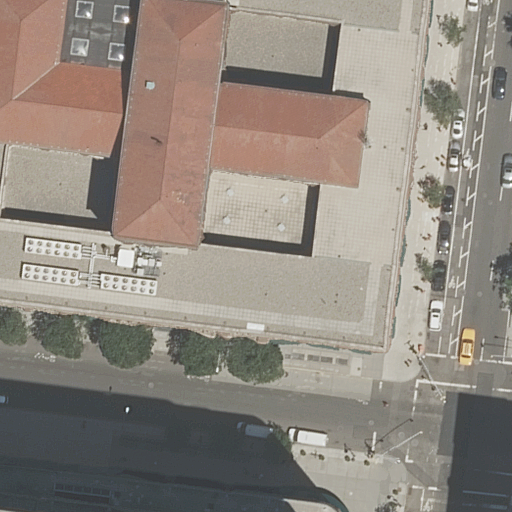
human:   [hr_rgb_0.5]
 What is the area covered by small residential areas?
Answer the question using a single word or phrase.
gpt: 0m2

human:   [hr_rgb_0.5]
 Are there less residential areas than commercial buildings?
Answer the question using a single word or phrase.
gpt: no

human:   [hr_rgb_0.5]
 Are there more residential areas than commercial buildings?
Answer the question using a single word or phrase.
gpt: yes

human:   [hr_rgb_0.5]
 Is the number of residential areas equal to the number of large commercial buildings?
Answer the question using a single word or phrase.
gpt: no

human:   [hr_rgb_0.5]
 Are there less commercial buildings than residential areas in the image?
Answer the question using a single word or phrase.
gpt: yes

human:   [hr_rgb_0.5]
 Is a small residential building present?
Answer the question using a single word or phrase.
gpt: no

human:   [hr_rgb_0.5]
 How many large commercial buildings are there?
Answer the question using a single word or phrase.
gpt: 0

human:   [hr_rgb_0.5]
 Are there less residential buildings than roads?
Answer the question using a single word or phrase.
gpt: yes

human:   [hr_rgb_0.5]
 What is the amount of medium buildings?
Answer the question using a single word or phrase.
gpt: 0

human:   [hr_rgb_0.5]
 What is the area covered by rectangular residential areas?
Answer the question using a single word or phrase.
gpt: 10612m2

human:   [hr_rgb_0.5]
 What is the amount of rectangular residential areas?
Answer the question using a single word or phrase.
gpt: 1

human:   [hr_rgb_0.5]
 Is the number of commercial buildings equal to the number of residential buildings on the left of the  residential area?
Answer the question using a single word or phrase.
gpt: yes

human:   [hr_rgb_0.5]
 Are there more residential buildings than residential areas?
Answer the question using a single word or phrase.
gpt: yes

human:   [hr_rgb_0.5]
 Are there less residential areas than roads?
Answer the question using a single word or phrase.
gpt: yes

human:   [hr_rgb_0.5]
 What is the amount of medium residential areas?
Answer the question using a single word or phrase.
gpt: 0

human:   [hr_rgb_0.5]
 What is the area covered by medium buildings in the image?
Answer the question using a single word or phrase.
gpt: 0m2

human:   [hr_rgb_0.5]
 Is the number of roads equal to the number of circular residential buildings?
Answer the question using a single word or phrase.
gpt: no

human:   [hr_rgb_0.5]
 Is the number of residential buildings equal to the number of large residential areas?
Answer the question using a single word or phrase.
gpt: no

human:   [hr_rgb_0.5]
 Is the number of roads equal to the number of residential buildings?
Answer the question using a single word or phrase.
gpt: no

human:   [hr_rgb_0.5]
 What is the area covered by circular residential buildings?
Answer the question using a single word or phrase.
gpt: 0m2

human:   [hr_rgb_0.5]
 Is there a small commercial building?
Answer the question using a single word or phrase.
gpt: no

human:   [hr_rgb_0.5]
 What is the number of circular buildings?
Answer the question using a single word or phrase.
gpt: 0

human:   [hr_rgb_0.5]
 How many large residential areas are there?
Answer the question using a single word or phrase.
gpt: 1

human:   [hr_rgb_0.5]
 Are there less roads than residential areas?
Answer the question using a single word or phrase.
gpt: no

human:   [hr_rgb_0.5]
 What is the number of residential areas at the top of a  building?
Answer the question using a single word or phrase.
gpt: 0

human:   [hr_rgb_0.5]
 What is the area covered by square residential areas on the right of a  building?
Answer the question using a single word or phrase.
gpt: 0m2

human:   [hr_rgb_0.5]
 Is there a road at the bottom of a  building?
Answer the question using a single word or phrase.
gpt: yes

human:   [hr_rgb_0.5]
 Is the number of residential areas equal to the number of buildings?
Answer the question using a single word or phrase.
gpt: no

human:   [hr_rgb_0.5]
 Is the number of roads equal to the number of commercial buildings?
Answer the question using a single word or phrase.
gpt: no

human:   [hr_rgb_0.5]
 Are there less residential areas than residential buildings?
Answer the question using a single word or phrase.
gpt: yes

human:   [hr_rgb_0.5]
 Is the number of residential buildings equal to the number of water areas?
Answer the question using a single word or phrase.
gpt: no

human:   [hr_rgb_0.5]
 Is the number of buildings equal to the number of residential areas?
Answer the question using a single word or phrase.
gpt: no

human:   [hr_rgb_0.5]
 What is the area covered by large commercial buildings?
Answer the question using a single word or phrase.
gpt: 0m2

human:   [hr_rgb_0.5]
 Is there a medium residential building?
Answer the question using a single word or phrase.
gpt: no

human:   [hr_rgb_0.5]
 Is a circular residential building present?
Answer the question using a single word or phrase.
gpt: no

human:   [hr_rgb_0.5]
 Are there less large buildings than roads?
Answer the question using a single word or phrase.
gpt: yes